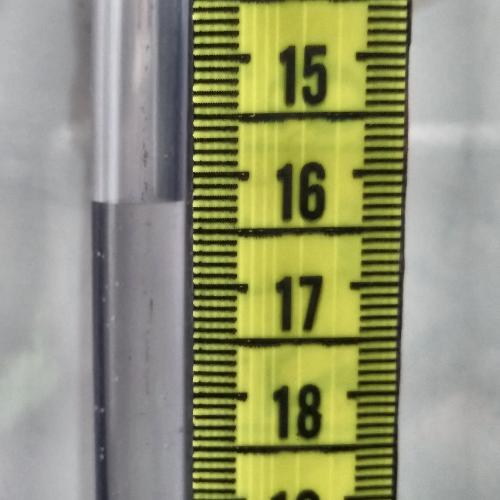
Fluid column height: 16.2 cm